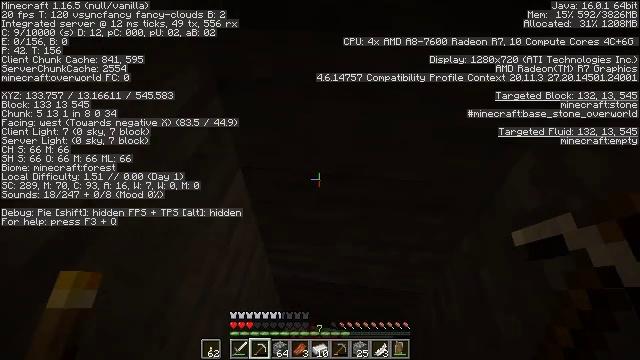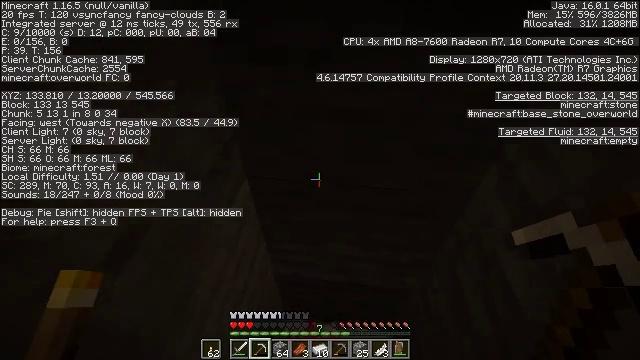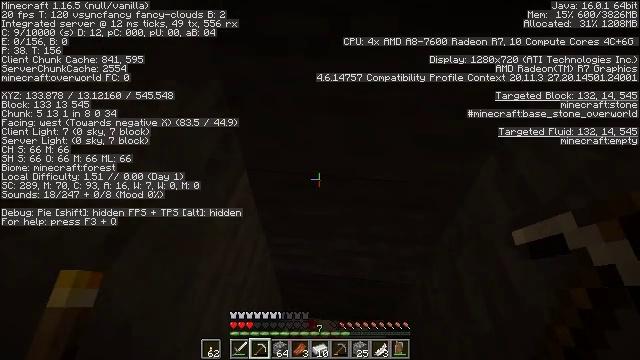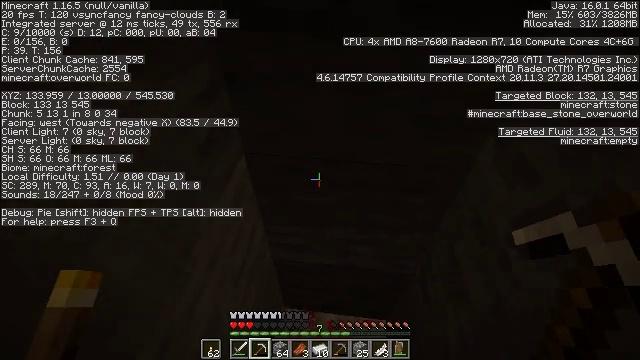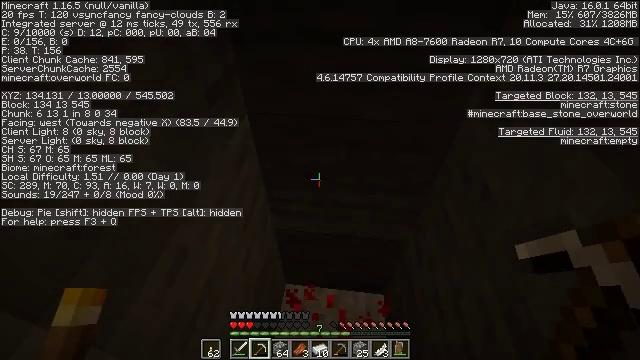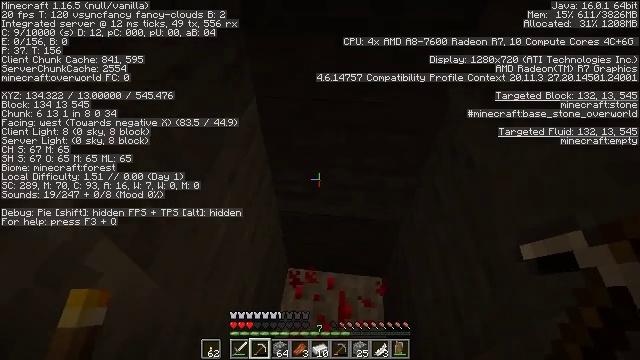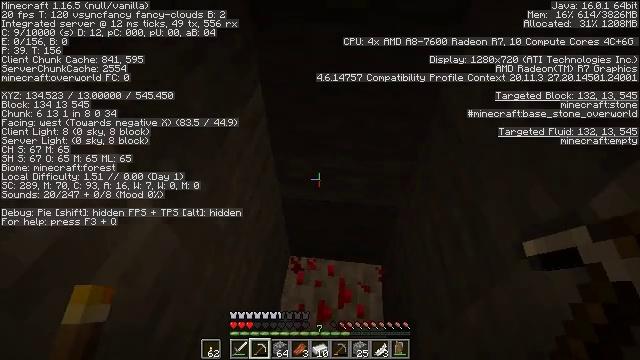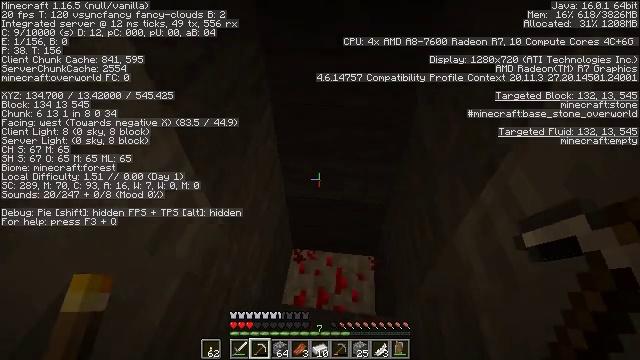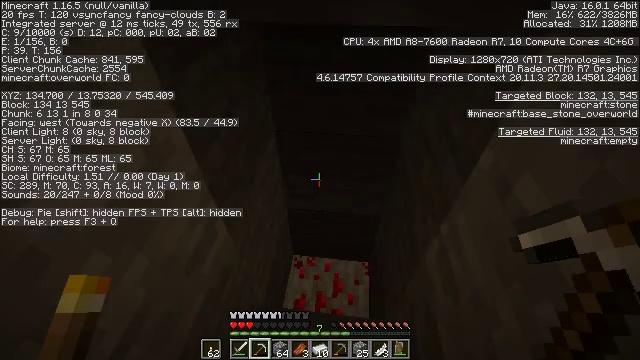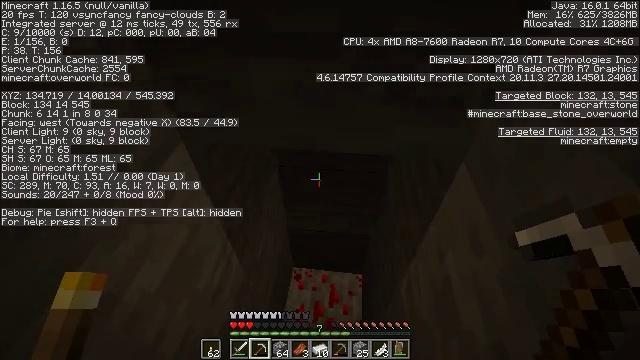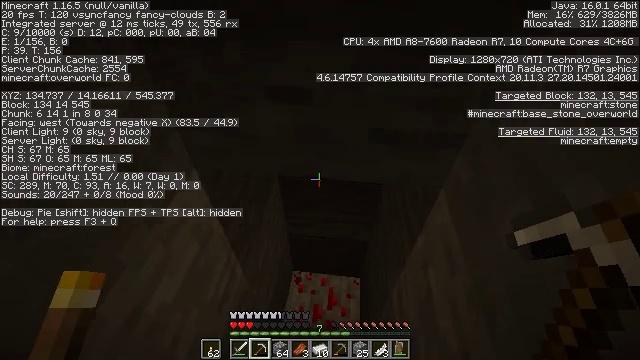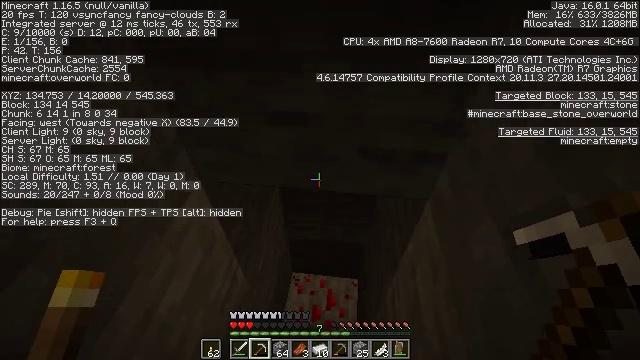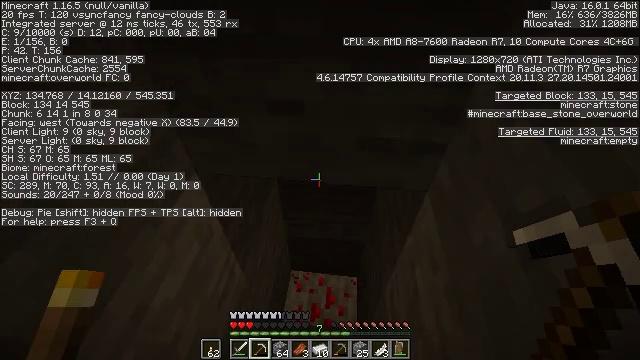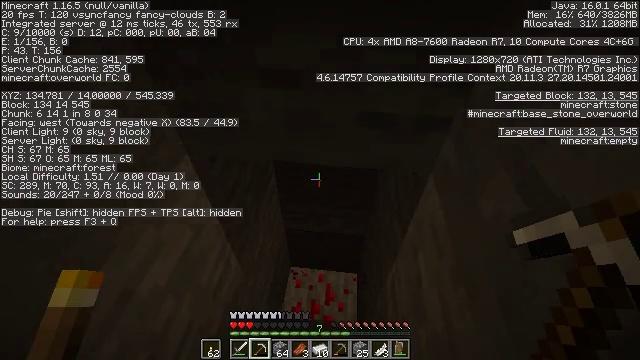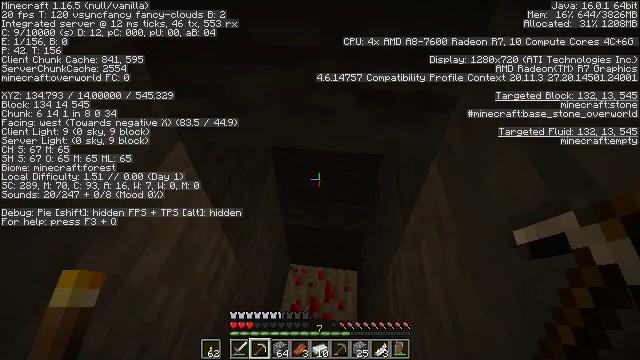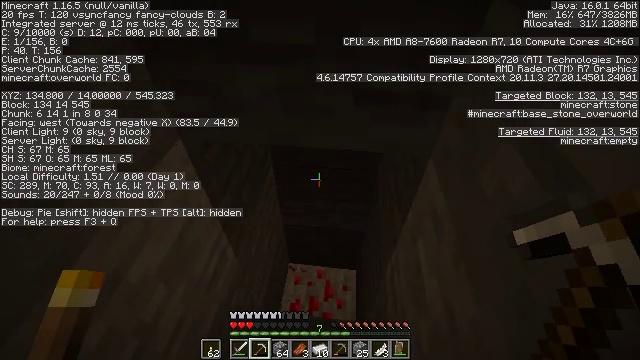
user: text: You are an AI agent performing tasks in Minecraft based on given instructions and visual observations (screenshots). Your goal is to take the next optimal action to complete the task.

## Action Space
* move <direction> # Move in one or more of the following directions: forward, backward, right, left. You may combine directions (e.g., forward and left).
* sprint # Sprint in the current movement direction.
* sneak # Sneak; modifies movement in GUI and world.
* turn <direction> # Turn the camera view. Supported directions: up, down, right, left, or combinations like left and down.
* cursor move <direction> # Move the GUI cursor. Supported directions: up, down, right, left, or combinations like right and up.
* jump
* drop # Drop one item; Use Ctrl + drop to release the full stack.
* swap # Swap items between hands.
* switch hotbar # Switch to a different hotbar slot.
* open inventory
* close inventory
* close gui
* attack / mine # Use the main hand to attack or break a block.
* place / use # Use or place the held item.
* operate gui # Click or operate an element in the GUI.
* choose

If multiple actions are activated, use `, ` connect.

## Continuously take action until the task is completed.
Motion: motion action
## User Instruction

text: Mine redstone ore deep underground.
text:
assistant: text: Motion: move back, jump
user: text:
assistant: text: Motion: move back, jump
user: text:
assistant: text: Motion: move back, jump
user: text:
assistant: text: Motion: move back, jump
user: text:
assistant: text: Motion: move back, jump
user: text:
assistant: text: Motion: move back, jump
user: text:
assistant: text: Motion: move back, jump
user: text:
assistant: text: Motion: move back, jump
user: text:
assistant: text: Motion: move back, jump
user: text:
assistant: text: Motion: jump
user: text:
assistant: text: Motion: jump
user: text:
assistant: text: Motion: jump
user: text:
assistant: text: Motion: jump
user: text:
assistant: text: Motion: jump
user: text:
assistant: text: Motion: jump
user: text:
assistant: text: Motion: jump
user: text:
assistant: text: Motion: jump
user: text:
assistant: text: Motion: jump
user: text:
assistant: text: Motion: jump
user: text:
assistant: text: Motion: jump
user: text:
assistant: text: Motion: jump
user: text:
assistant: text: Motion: jump
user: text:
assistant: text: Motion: jump
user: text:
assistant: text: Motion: jump
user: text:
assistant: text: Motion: jump
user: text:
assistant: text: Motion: jump
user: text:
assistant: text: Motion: jump
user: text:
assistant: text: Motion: jump
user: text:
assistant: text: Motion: jump
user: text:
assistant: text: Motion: jump